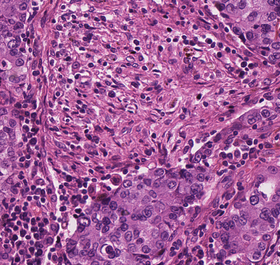
Tumor epithelial tissue: yes
Tumor-associated stroma tissue: yes
Normal tissue: no